Question: My app has a bunch of 1pt lines in it, and I've been going through and making sure none of them are positioned in a place where iOS anti-aliases the line. However, in the image below, even though the line isn't anti-aliased, it looks like it's drawing the left & right border edges with a different shade of gray. What could be causing this?

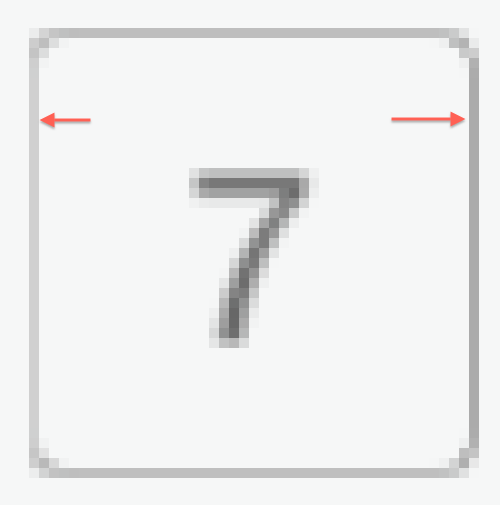
Answer: If you just want to add borders to an UIView I think QuartzCore is the way to go. Here's an example:
'''
view.layer.borderWidth = 1.0f;
view.layer.borderColor = [UIColor darkGrayColor].CGColor;
view.layer.cornerRadius = 2.0f;
'''
Just remember to import QuartzCore ('#import <QuartzCore/QuartzCore.h>'). Also take a look at <URL> documentation, there are a lot other things you can do.
Good Luck!